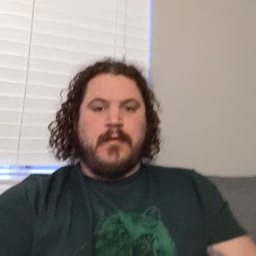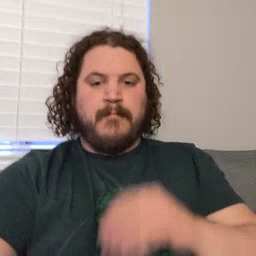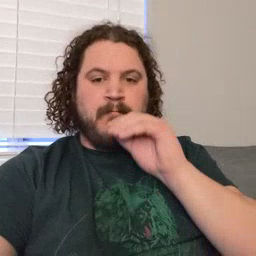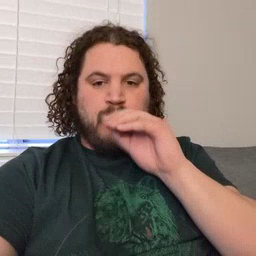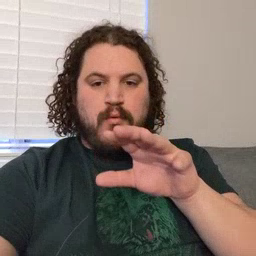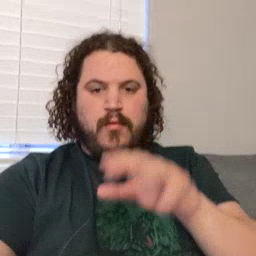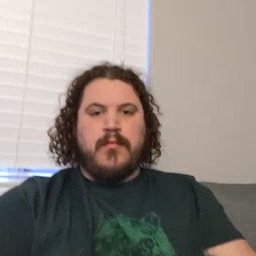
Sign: blow